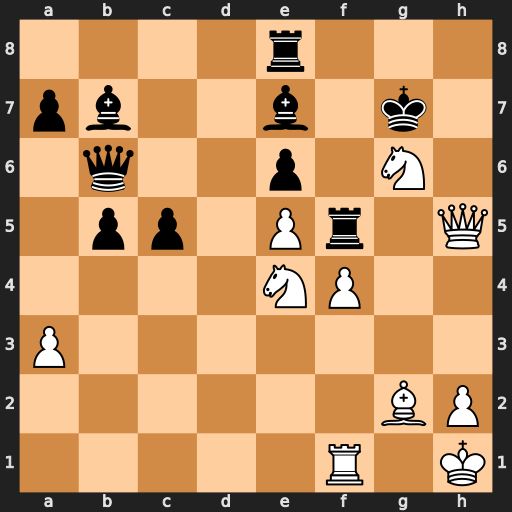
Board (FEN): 4r3/pb2b1k1/1q2p1N1/1pp1Pr1Q/4NP2/P7/6BP/5R1K
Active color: w
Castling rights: -
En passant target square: -
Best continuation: Qg4 Kf7 Nxe7 Bxe4 Bxe4